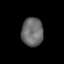
Tissue: lung
Cell type: Fibroblasts
Senescence score: 0.5939
Nuclear area (px): 607
Mean DAPI intensity: 106.979